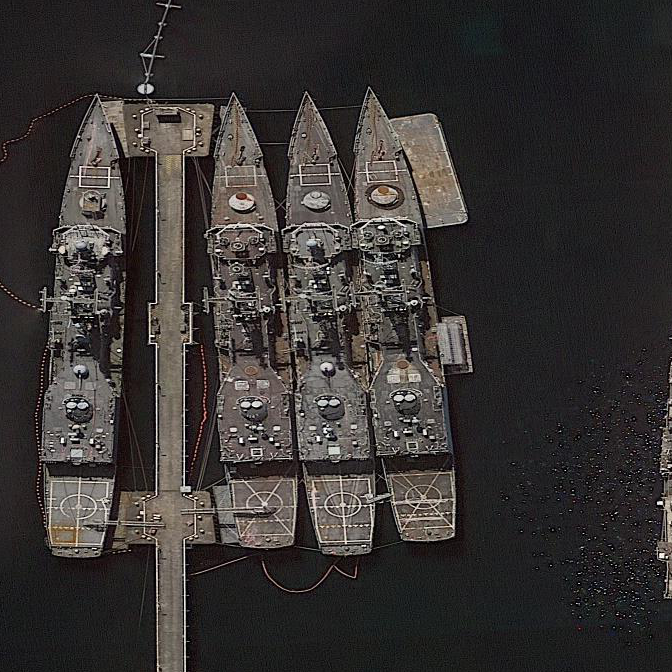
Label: cruiser